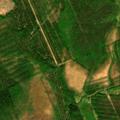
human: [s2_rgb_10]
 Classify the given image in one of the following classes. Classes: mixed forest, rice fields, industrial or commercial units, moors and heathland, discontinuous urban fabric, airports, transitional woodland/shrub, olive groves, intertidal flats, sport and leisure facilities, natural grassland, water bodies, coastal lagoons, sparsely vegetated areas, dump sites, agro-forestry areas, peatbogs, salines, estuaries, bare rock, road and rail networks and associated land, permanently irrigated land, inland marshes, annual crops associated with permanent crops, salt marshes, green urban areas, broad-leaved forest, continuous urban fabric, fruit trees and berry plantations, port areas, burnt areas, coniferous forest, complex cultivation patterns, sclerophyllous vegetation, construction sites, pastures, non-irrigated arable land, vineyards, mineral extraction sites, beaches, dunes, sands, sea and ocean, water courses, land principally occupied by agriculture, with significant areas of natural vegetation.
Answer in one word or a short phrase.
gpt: mixed forest